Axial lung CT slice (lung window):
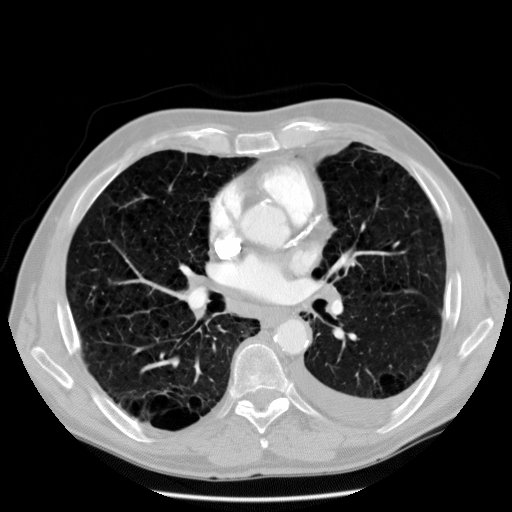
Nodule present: no